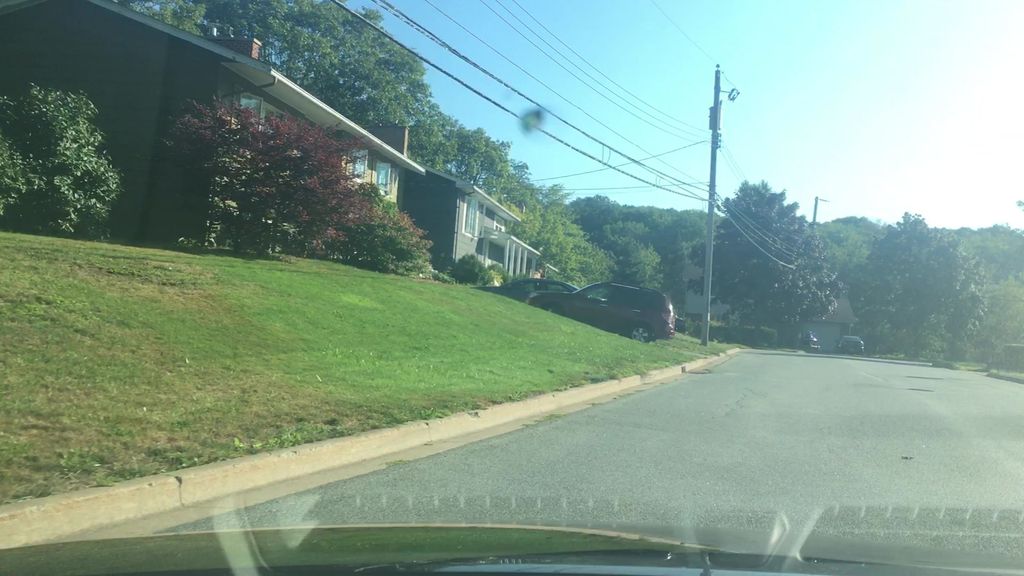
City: halifax